Question: Am new to MVC, I was following a tutorial and got this error

I followed the every steps in the tutorial, but still getting the same error
Here is the code for my view
'''
@model _234CrudDemo.Models.ComplaintTicket
<div class="form-horizontal">
<h4>ComplaintTicket</h4>
<hr />
@Html.ValidationSummary(true, "", new { @class = "text-danger" })
<div class="form-group">
@Html.LabelFor(model => model.Title, htmlAttributes: new { @class = "control-label col-md-2" })
<div class="col-md-10">
@Html.EditorFor(model => model.Title, new { htmlAttributes = new { @class = "form-control" } })
@Html.ValidationMessageFor(model => model.Title, "", new { @class = "text-danger" })
</div>
</div>
<div class="form-group">
@Html.LabelFor(model => model.Message, htmlAttributes: new { @class = "control-label col-md-2" })
<div class="col-md-10">
@Html.EditorFor(model => model.Message, new { htmlAttributes = new { @class = "form-control" } })
@Html.ValidationMessageFor(model => model.Message, "", new { @class = "text-danger" })
</div>
</div>
<div class="form-group">
@Html.LabelFor(model => model.Attachment, htmlAttributes: new { @class = "control-label col-md-2" })
<div class="col-md-10">
<input type="file" name="ImageFile" required />
</div>
</div>
<div class="form-group">
@Html.LabelFor(model => model.Ministry, htmlAttributes: new { @class = "control-label col-md-2" })
<div class="col-md-10">
@Html.EditorFor(model => model.Ministry, new { htmlAttributes = new { @class = "form-control" } })
@Html.ValidationMessageFor(model => model.Ministry, "", new { @class = "text-danger" })
</div>
</div>
<div class="form-group">
<div class="col-md-offset-2 col-md-10">
<input type="submit" value="Create" class="btn btn-default" />
</div>
</div>
</div>
'''
And here is my controller
'''
public class ComplaintTicketController : Controller
{
//CRUDDataComplaintsEntities db = new CRUDDataComplaintsEntities();
//// GET: ComplaintTicket
//public ActionResult Index()
//{
// //var tickets = db.ComplaintsTickets.ToList();
// var tickets = (from x in db.ComplaintTicket
// join a in db.mins on x.Ministry equals a.Id
// select new TicketsIndexLists() { Id = x.Id, Title = x.Title, Message = x.Message, Attachment = x.Attachment, Name = a.Name }).ToList();
// return View(tickets);
//}
[HttpGet]
public ActionResult Add()
{
return View();
}
[HttpPost]
public ActionResult Add(ComplaintTicket imageModel)
{
string fileName = Path.GetFileNameWithoutExtension(imageModel.ImageFile.FileName);
string extension = Path.GetExtension(imageModel.ImageFile.FileName);
fileName = fileName + DateTime.Now.ToString("yymmssfff") + extension;
imageModel.Attachment = "~/Image/" + fileName;
fileName = Path.Combine(Server.MapPath("~/Image/"), fileName);
imageModel.ImageFile.SaveAs(fileName);
//db.ComplaintTicket.Add(imageModel);
//db.SaveChanges();
//ModelState.Clear();
return View();
}
}
'''
Here is my model class
'''
public partial class ComplaintTicket
{
public int Id { get; set; }
public string Title { get; set; }
public string Message { get; set; }
[DisplayName("Upload Image")]
public string Attachment { get; set; }
public Nullable<int> Ministry { get; set; }
public virtual mins mins { get; set; }
public HttpPostedFile ImageFile { get; set; }
}
'''
Please how do I resolve this, I have search for solutions here and try answers given to
previous similar questions, but none worked for, its still giving me the same error, help needed.
Am new to c#
Thanks
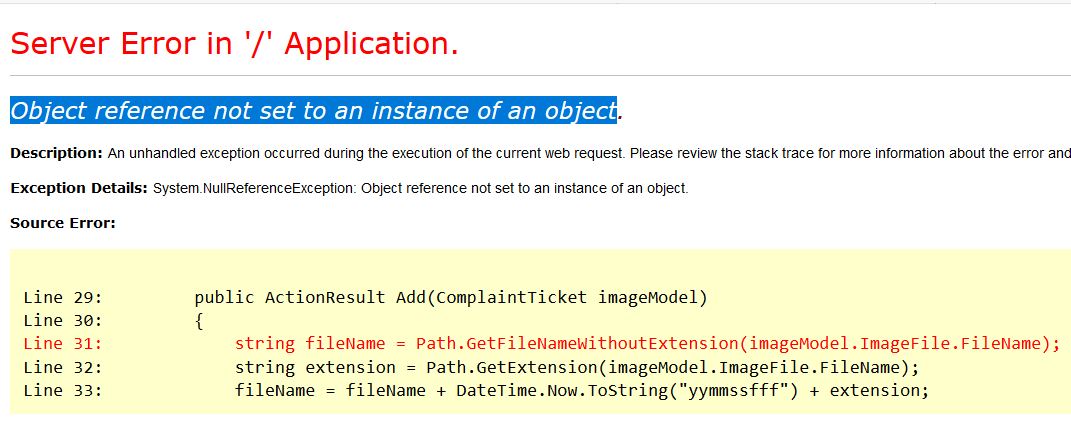
Answer: i have did few modification in your code, you can refer that and try on your end. Basically you need to take care few conditional approach for directory exists or not as well object referece null or not.
I have update you code with all aspect. Even you need to use while you post the image to controller, otherwise file object will remain null always.
Let me know in case of anything else required.
> .cshtml Code
'''
@model _234CrudDemo.Models.ComplaintTicket
<form method="post" action="@Url.Action(" Add ")" enctype="multipart/form-data">
<div class="form-horizontal">
<h4>ComplaintTicket</h4>
<hr /> @Html.ValidationSummary(true, "", new { @class = "text-danger" })
<div class="form-group">
@Html.LabelFor(model => model.Title, htmlAttributes: new { @class = "control-label col-md-2" })
<div class="col-md-10">
@Html.EditorFor(model => model.Title, new { htmlAttributes = new { @class = "form-control" } }) @Html.ValidationMessageFor(model => model.Title, "", new { @class = "text-danger" })
</div>
</div>
<div class="form-group">
@Html.LabelFor(model => model.Message, htmlAttributes: new { @class = "control-label col-md-2" })
<div class="col-md-10">
@Html.EditorFor(model => model.Message, new { htmlAttributes = new { @class = "form-control" } }) @Html.ValidationMessageFor(model => model.Message, "", new { @class = "text-danger" })
</div>
</div>
<div class="form-group">
@Html.LabelFor(model => model.Attachment, htmlAttributes: new { @class = "control-label col-md-2" })
<div class="col-md-10">
<input type="file" name="ImageFile" required />
</div>
</div>
<div class="form-group">
@Html.LabelFor(model => model.Ministry, htmlAttributes: new { @class = "control-label col-md-2" })
<div class="col-md-10">
@Html.EditorFor(model => model.Ministry, new { htmlAttributes = new { @class = "form-control" } }) @Html.ValidationMessageFor(model => model.Ministry, "", new { @class = "text-danger" })
</div>
</div>
<div class="form-group">
<div class="col-md-offset-2 col-md-10">
<input type="submit" value="Create" class="btn btn-default" />
</div>
</div>
</div>
</form>
'''
> Controller Code
'''
public class ComplaintTicketController : Controller
{
//CRUDDataComplaintsEntities db = new CRUDDataComplaintsEntities();
//// GET: ComplaintTicket
//public ActionResult Index()
//{
// //var tickets = db.ComplaintsTickets.ToList();
// var tickets = (from x in db.ComplaintTicket
// join a in db.mins on x.Ministry equals a.Id
// select new TicketsIndexLists() { Id = x.Id, Title = x.Title, Message = x.Message, Attachment = x.Attachment, Name = a.Name }).ToList();
// return View(tickets);
//}
[HttpGet]
public ActionResult Add()
{
return View();
}
[HttpPost]
public ActionResult Add(ComplaintTicket imageModel)
{
if (imageModel.ImageFile != null)
{
string fileName = Path.GetFileNameWithoutExtension(imageModel.ImageFile.FileName);
string extension = Path.GetExtension(imageModel.ImageFile.FileName);
fileName = fileName + DateTime.Now.ToString("yymmssfff") + extension;
imageModel.Attachment = "~/Image/" + fileName;
string folderPath = Server.MapPath("~/Image/");
if (System.IO.File.Exists(folderPath))
{
fileName = Path.Combine(folderPath, fileName);
imageModel.ImageFile.SaveAs(fileName);
}
else
{
System.IO.Directory.CreateDirectory(folderPath);
fileName = Path.Combine(folderPath, fileName);
imageModel.ImageFile.SaveAs(fileName);
}
}
//db.ComplaintTicket.Add(imageModel);
//db.SaveChanges();
//ModelState.Clear();
return View();
}
}
'''
> Modal Class
'''
public partial class ComplaintTicket
{
public int Id { get; set; }
public string Title { get; set; }
public string Message { get; set; }
public string Attachment { get; set; }
public Nullable<int> Ministry { get; set; }
public HttpPostedFileBase ImageFile { get; set; }
}
'''